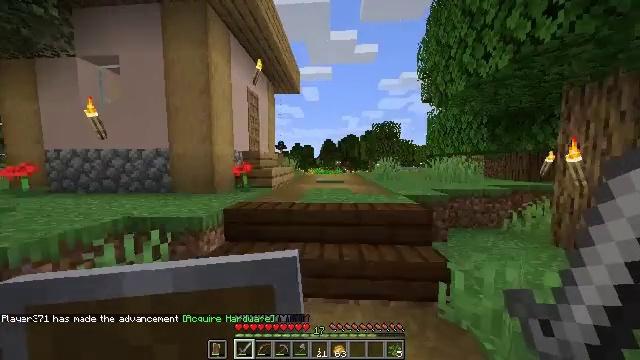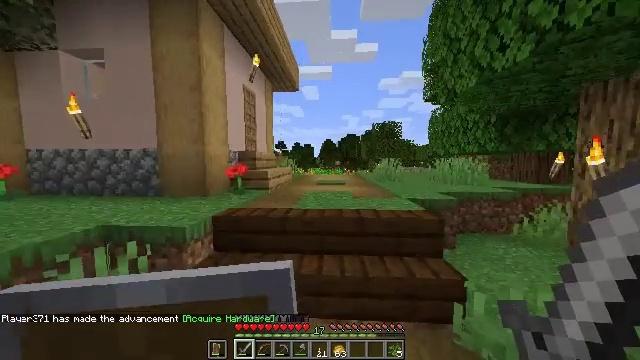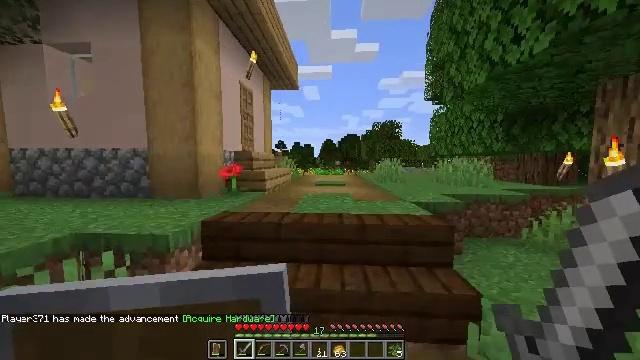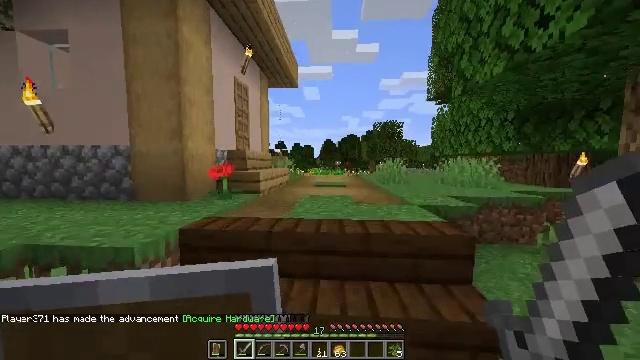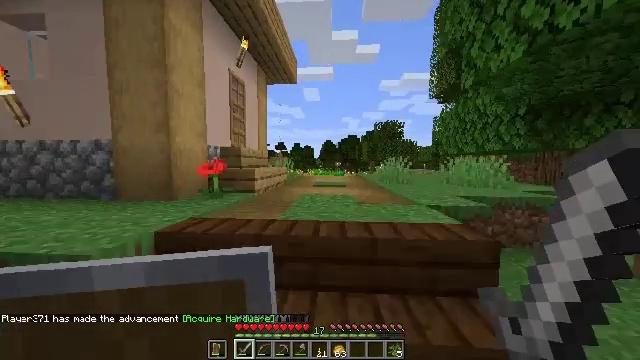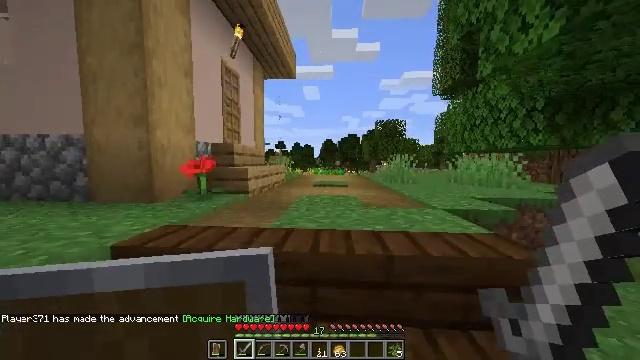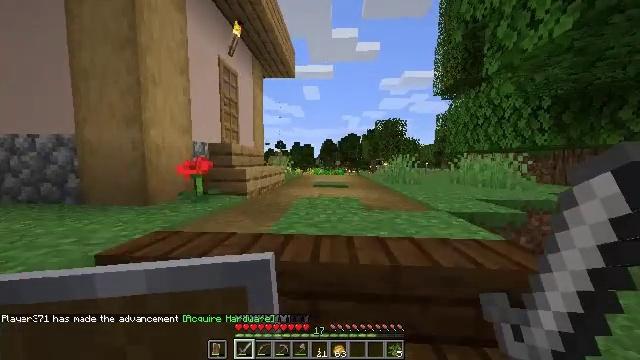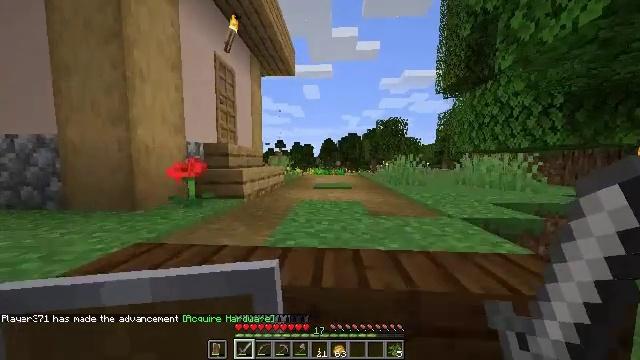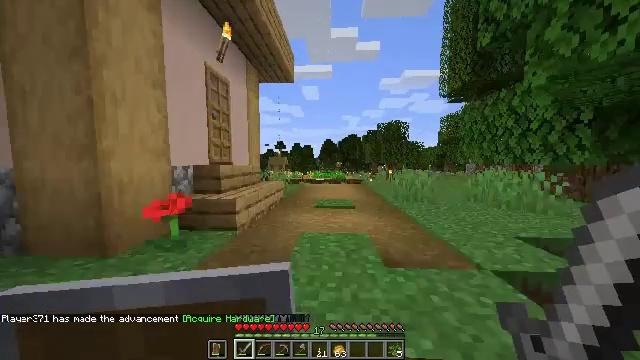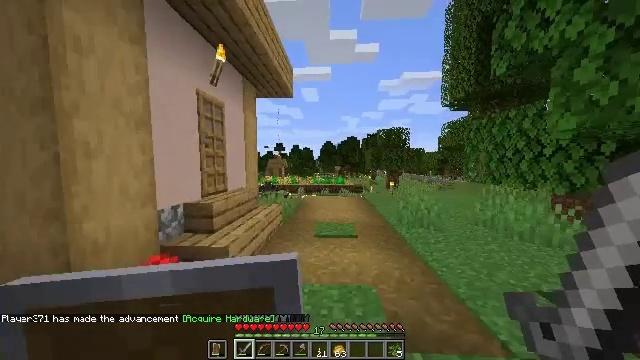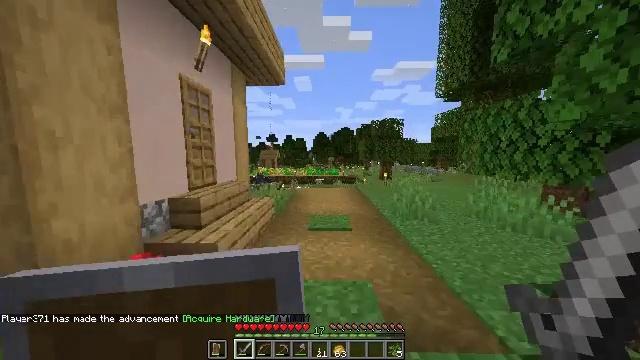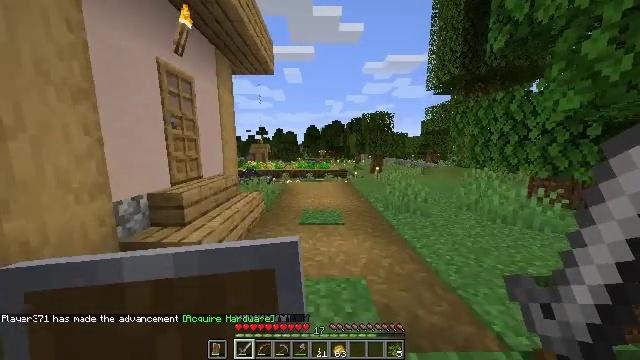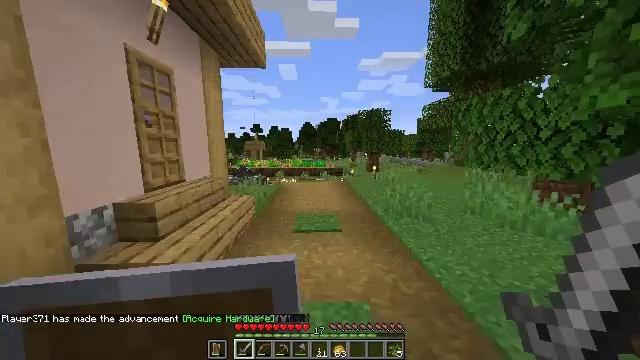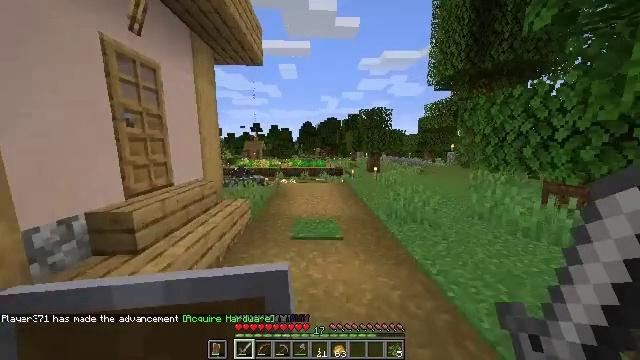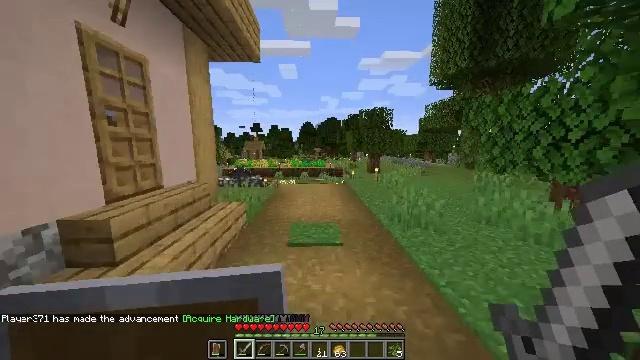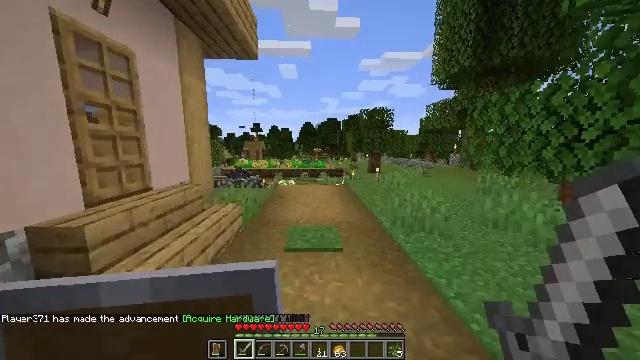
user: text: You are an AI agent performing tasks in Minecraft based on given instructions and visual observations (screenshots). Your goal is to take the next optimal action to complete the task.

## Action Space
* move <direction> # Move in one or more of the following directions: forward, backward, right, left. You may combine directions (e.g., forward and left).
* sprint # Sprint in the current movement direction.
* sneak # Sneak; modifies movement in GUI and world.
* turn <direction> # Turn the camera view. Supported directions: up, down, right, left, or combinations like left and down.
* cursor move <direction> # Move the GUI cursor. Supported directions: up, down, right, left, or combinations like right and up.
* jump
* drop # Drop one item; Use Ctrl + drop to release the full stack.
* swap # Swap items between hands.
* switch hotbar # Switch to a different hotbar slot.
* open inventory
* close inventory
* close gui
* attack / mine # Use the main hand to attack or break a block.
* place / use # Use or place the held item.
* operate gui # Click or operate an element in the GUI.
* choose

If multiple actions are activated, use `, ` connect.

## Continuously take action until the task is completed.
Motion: motion action
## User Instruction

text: Prepare a glass bottle using the crafting table.
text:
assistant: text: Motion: move forward
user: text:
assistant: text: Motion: move forward
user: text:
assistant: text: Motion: move forward
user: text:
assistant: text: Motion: move forward
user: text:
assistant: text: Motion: move forward
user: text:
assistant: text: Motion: move forward
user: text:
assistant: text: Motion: move forward
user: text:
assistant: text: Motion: move forward
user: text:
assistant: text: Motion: move forward
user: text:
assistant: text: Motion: move forward, turn right and down
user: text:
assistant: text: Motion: move forward, turn right and down
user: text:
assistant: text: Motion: move forward, sprint, turn right
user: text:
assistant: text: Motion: move forward, sprint
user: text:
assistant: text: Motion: move forward
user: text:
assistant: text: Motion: move forward
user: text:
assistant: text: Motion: move forward
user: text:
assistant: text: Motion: move forward
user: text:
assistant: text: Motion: move forward
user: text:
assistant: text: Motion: move forward, turn right and down
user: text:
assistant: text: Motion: move forward, turn right and down
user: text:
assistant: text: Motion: move forward
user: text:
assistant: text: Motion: move forward
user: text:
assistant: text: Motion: move forward
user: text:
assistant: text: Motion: move forward, turn right
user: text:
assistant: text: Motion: move forward, turn right
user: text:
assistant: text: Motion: move forward
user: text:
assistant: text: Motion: move forward
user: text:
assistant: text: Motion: move forward
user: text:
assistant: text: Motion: move forward
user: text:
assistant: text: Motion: move forward